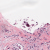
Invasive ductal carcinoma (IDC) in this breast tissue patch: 0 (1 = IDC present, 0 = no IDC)